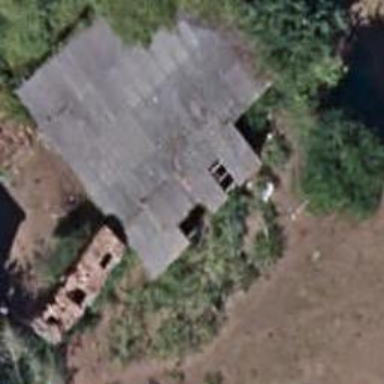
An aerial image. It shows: Shed.